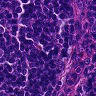
Metastatic tissue present: no